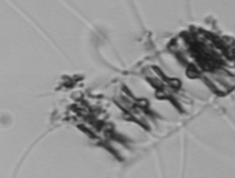
Label: Chaetoceros_didymus